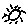
Label: sun